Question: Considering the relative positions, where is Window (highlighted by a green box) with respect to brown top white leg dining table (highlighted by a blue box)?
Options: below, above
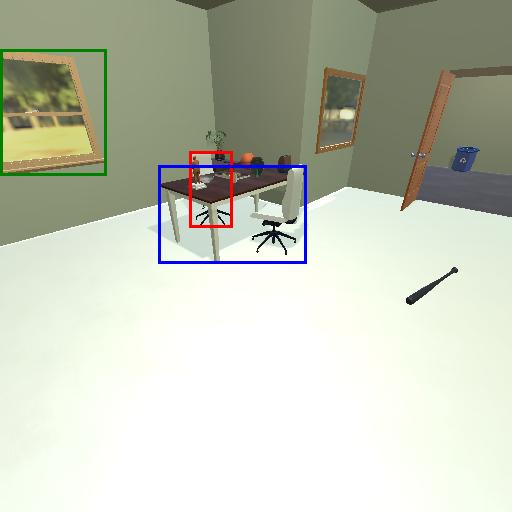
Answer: below